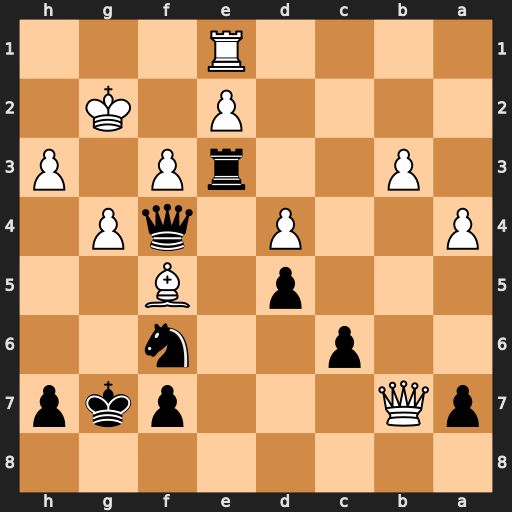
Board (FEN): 8/pQ3pkp/2p2n2/3p1B2/P2P1qP1/1P2rP1P/4P1K1/4R3
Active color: b
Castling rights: -
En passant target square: -
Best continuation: Ne4 Bxe4 dxe4 Qxc6 exf3+